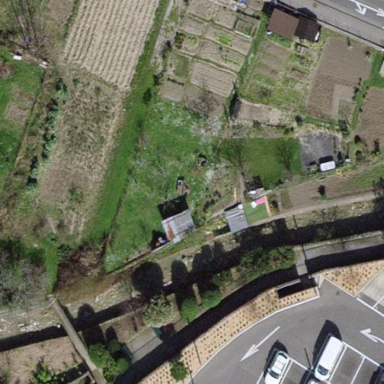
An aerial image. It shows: Allotments area.